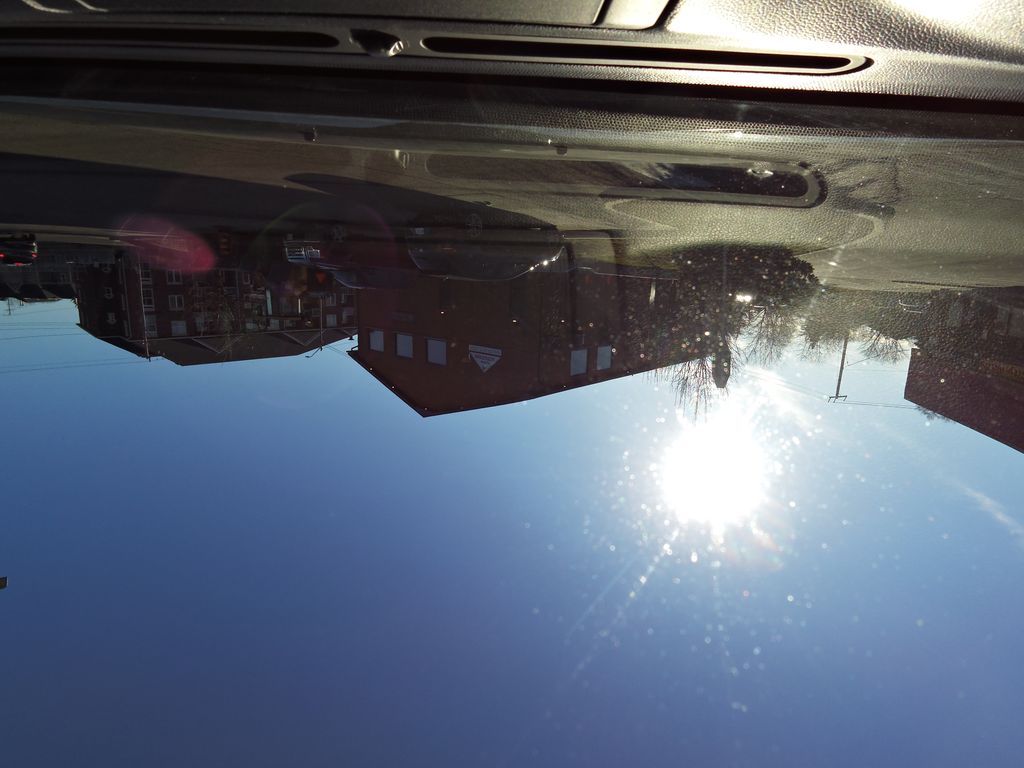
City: hamilton